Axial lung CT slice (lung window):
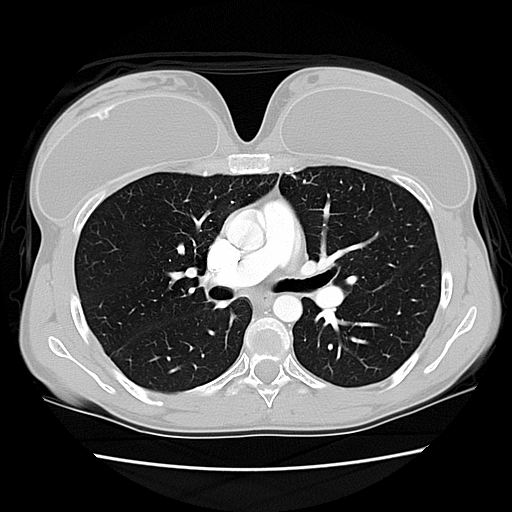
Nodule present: no